Question: I have a Bootstrap layout but I need it to be responsive and not sure how to do this horizontally.

How can I make that layout using standard Bootstrap layout but also have it be responsive? I currently have it with the "labels" in one fluid row and the inputs in another fluid row but when it is "shrunk", the labels no longer fit with the inputs.
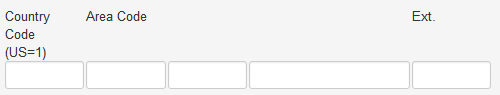
Answer: Have you considered nesting by making a single .row-fluid with five .spans inside it and two more .row-fluids inside each span? This way there is only one top level row, and the labels/fields should stay together.
<URL>